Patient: sex F, age 48
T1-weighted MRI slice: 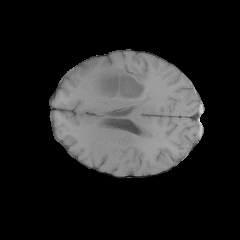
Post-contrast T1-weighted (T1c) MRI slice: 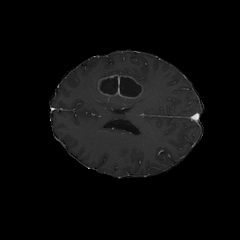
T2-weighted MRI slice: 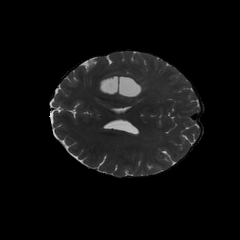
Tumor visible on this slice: yes
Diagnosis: Glioblastoma, IDH-wildtype
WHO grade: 4